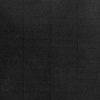
Atmospheric dust classification: dusty